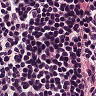
Metastatic tissue present: no